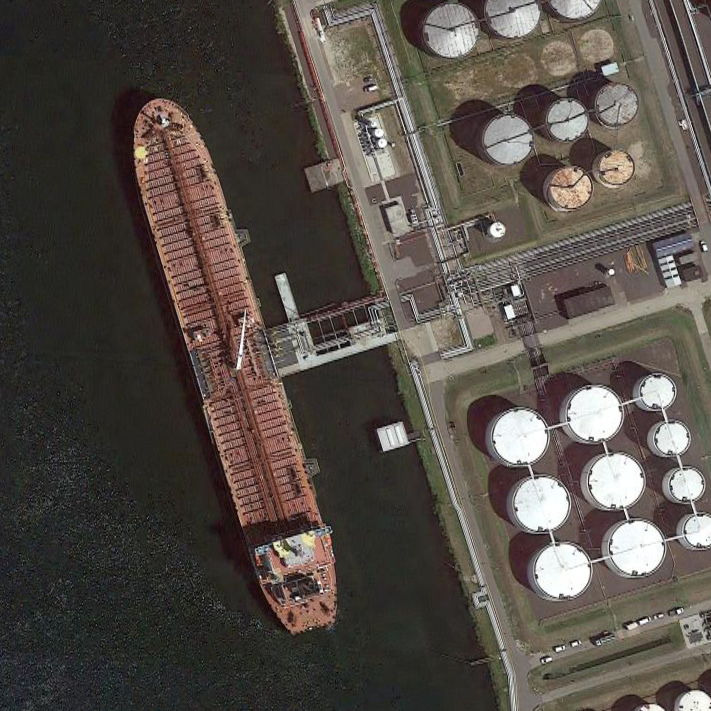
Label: Tank_ship